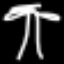
Label: palm tree